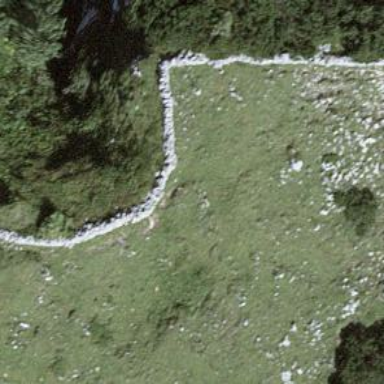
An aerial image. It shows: Wall is shown in the image.